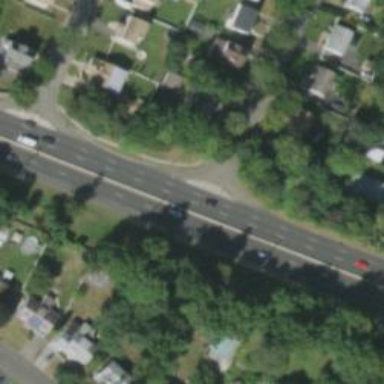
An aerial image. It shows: Asphalt trunk link road.